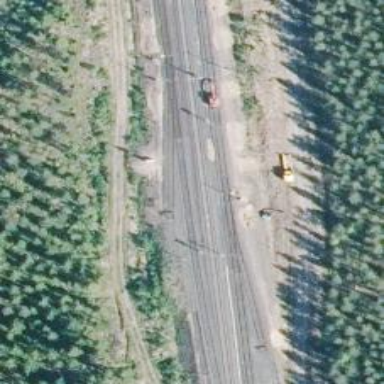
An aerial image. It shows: Electrified rail siding with contact line.